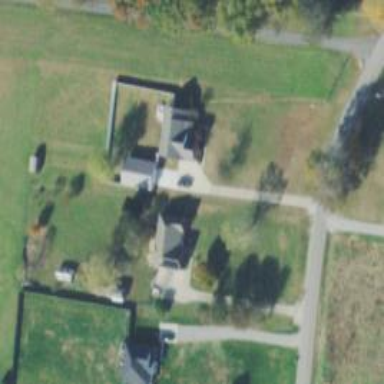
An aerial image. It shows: Driveway leading to service road.